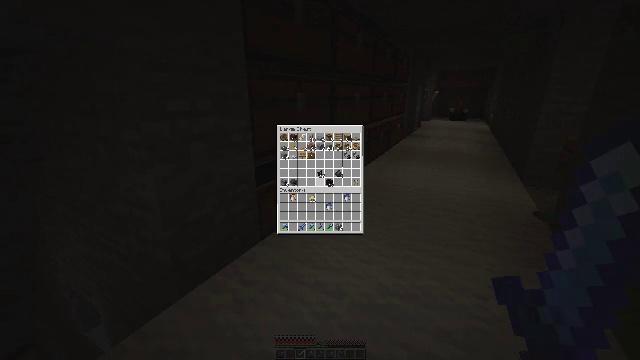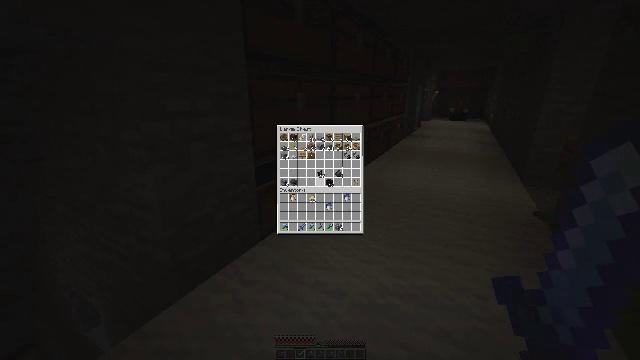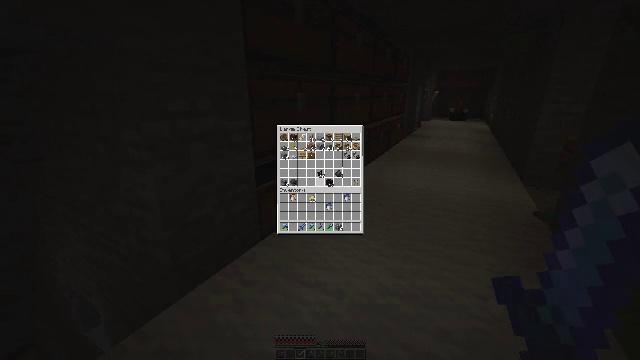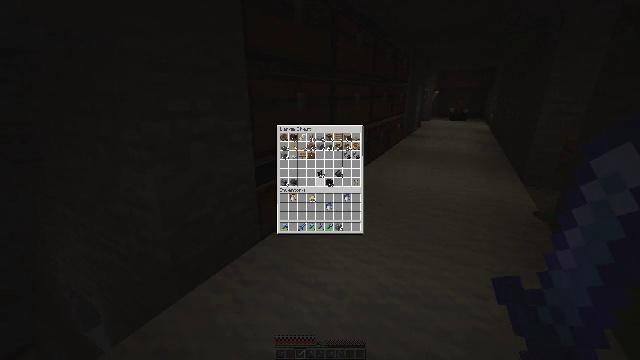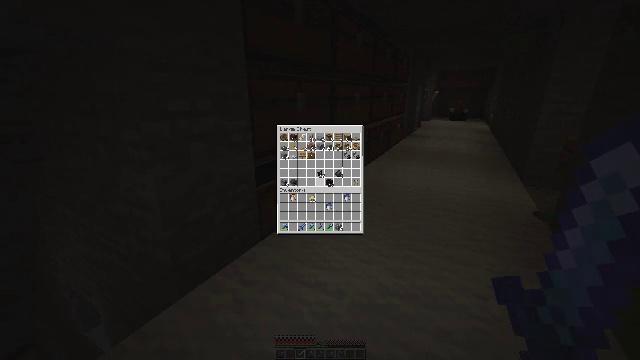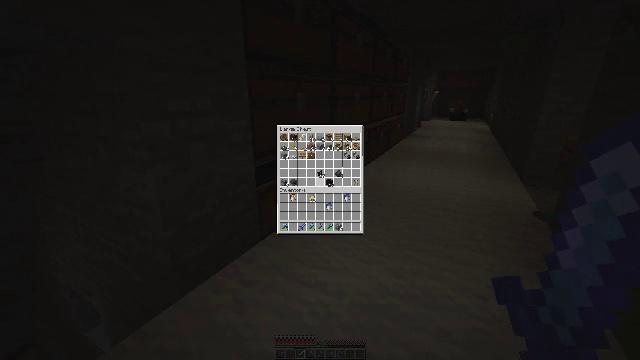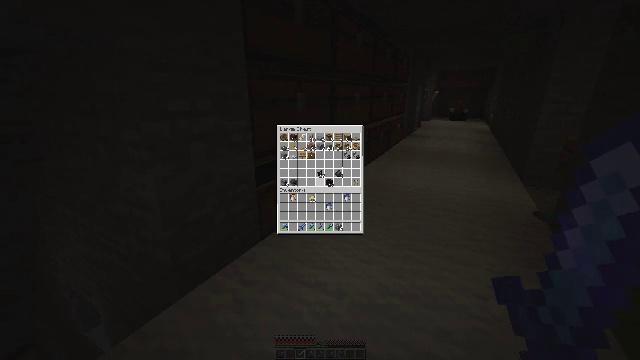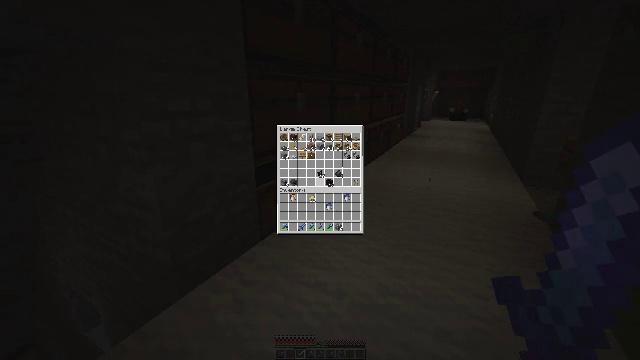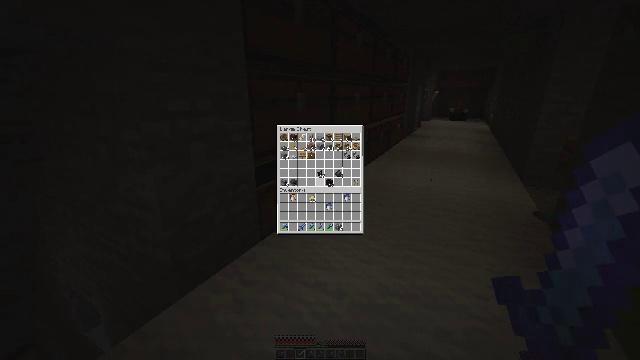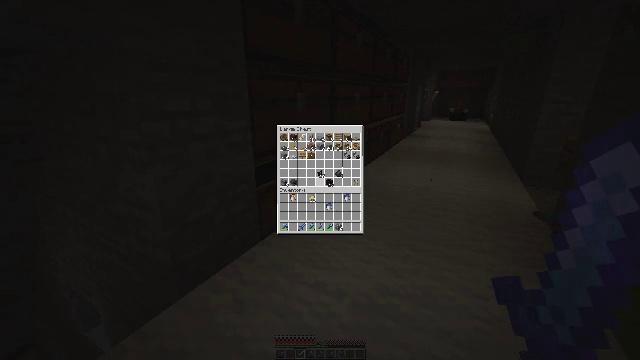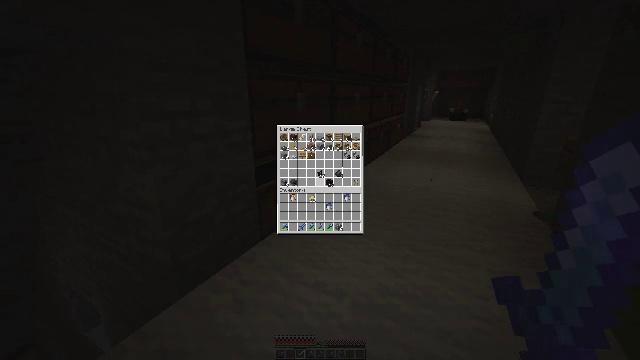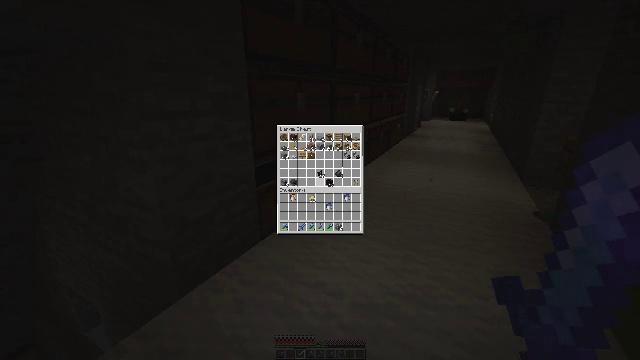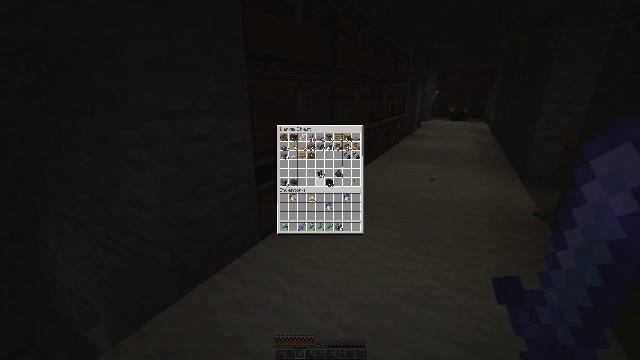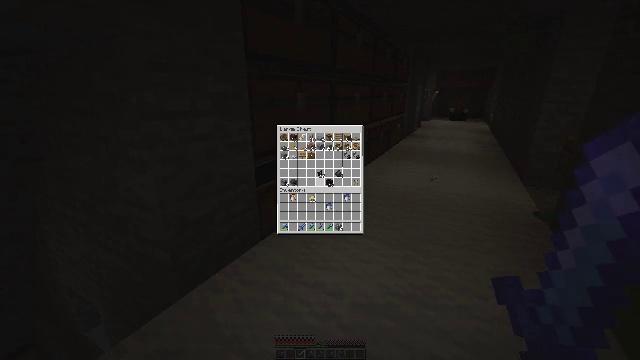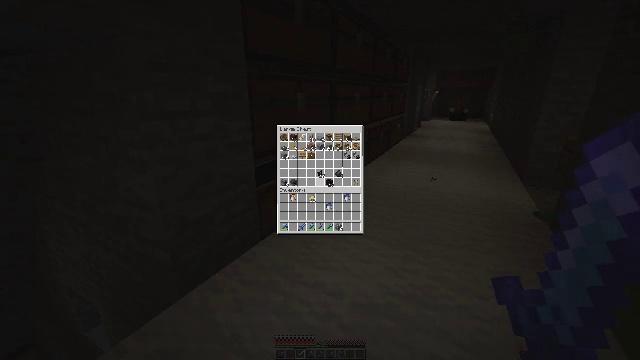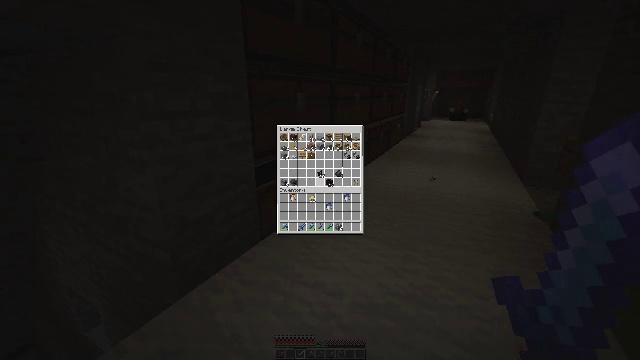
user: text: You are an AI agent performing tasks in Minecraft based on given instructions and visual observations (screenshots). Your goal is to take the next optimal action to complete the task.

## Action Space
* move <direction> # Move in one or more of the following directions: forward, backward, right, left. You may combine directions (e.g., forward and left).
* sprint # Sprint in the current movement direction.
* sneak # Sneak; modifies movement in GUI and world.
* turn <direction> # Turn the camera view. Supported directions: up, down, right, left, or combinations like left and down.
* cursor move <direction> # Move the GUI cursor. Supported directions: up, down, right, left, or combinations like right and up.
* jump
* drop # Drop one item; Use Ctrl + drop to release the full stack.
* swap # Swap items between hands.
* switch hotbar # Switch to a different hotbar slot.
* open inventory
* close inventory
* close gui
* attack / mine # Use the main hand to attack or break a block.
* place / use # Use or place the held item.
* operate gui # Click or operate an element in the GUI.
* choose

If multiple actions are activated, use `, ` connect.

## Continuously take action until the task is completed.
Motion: motion action
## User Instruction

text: Collect vines by mining them.
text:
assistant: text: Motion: no_op
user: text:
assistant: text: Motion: no_op
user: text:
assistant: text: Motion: no_op
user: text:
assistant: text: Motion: no_op
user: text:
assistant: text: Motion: no_op
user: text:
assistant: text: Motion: no_op
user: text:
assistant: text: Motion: no_op
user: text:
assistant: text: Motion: no_op
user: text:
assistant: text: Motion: no_op
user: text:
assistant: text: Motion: no_op
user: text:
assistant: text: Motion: no_op
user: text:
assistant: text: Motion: no_op
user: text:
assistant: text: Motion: no_op
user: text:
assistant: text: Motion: no_op
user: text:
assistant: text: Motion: no_op
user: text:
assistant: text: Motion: no_op
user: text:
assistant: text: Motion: no_op
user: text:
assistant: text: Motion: no_op
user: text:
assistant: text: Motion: no_op
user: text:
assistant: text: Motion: no_op
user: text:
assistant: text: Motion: no_op
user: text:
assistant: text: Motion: no_op
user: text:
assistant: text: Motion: no_op
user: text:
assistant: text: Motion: no_op
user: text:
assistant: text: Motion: no_op
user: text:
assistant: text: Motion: no_op
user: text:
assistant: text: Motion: no_op
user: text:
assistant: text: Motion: no_op
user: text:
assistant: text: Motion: no_op
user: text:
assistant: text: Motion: no_op